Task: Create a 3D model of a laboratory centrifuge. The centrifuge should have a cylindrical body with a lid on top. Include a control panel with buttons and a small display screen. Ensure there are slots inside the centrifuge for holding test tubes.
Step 551:
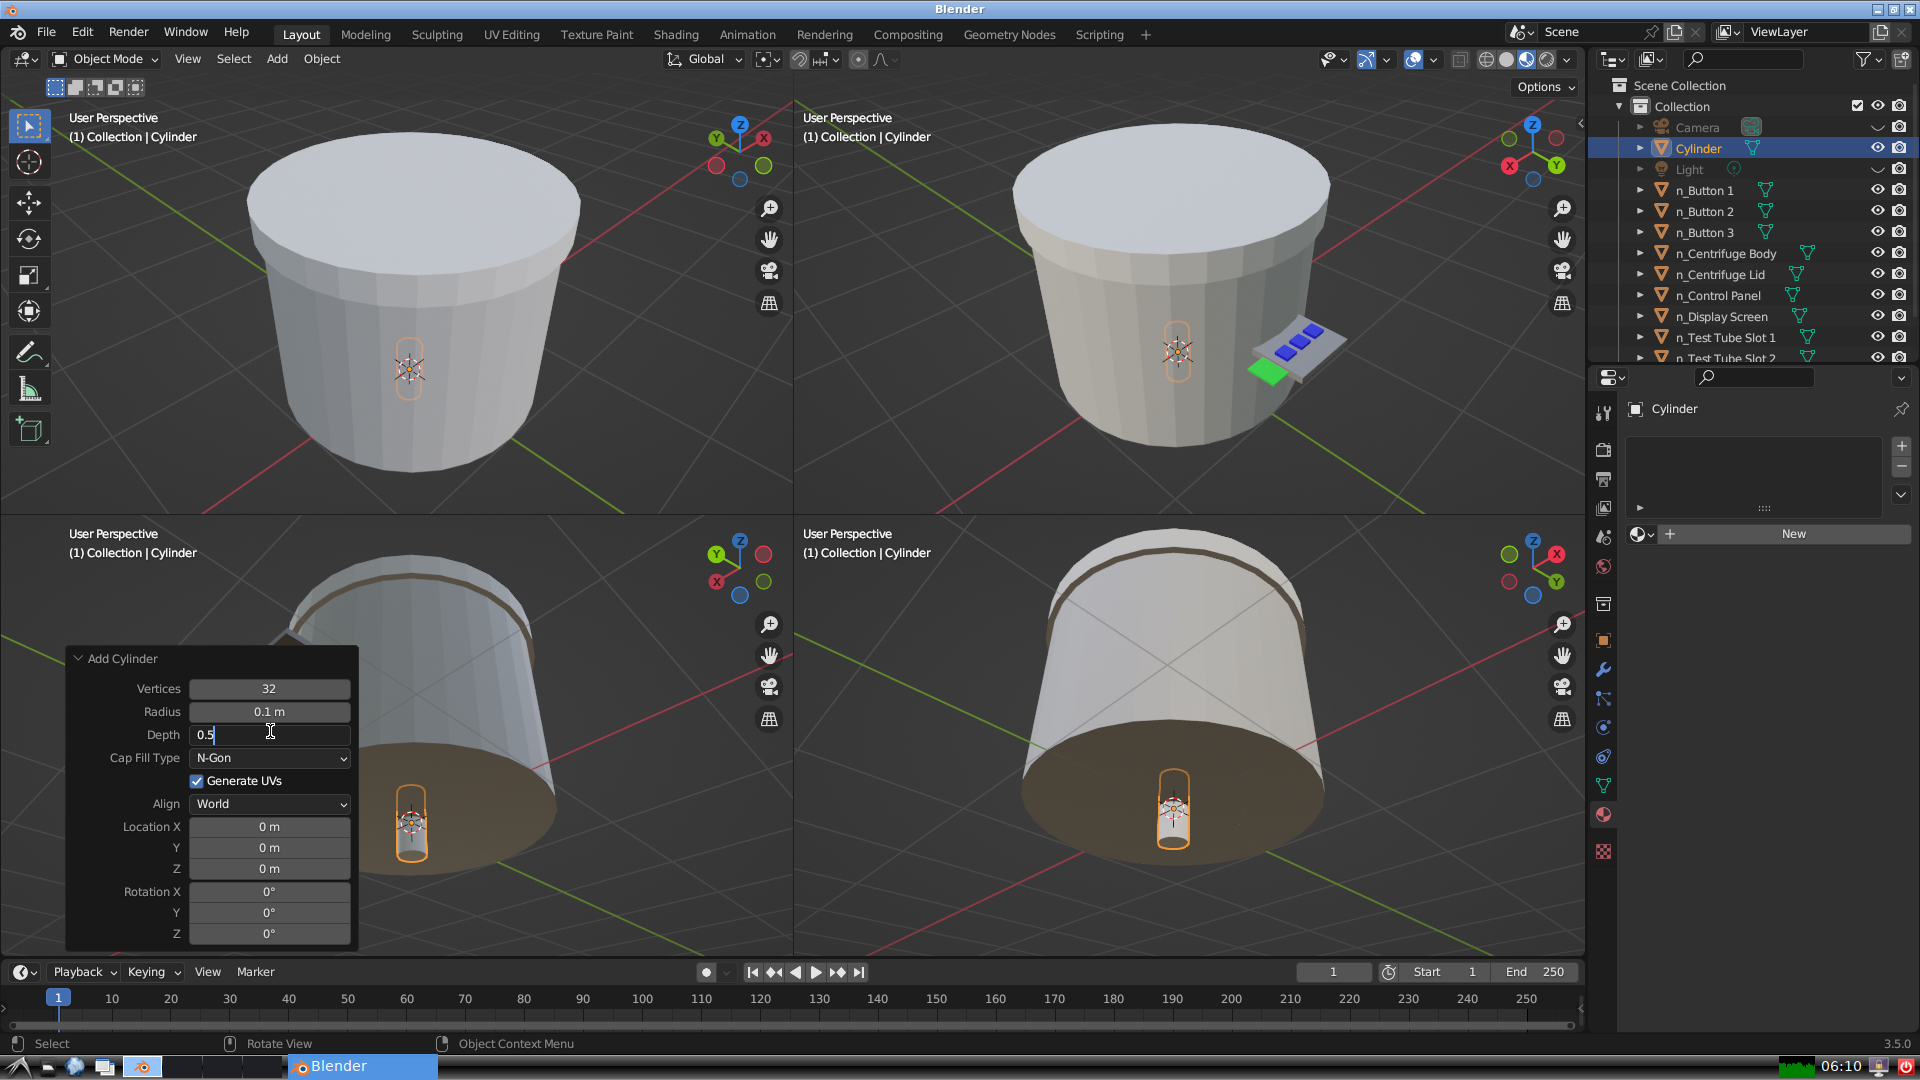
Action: {"key_press": ['Return']}